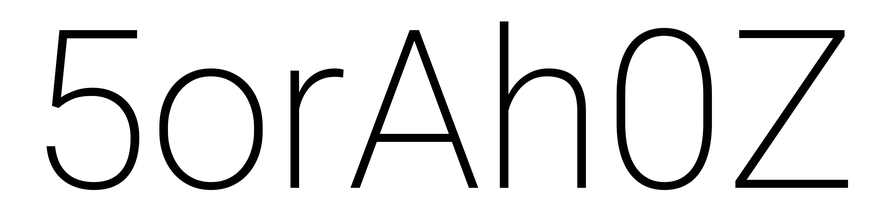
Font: Roboto_ExtraLight